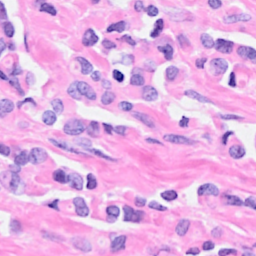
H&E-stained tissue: Breast